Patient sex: M
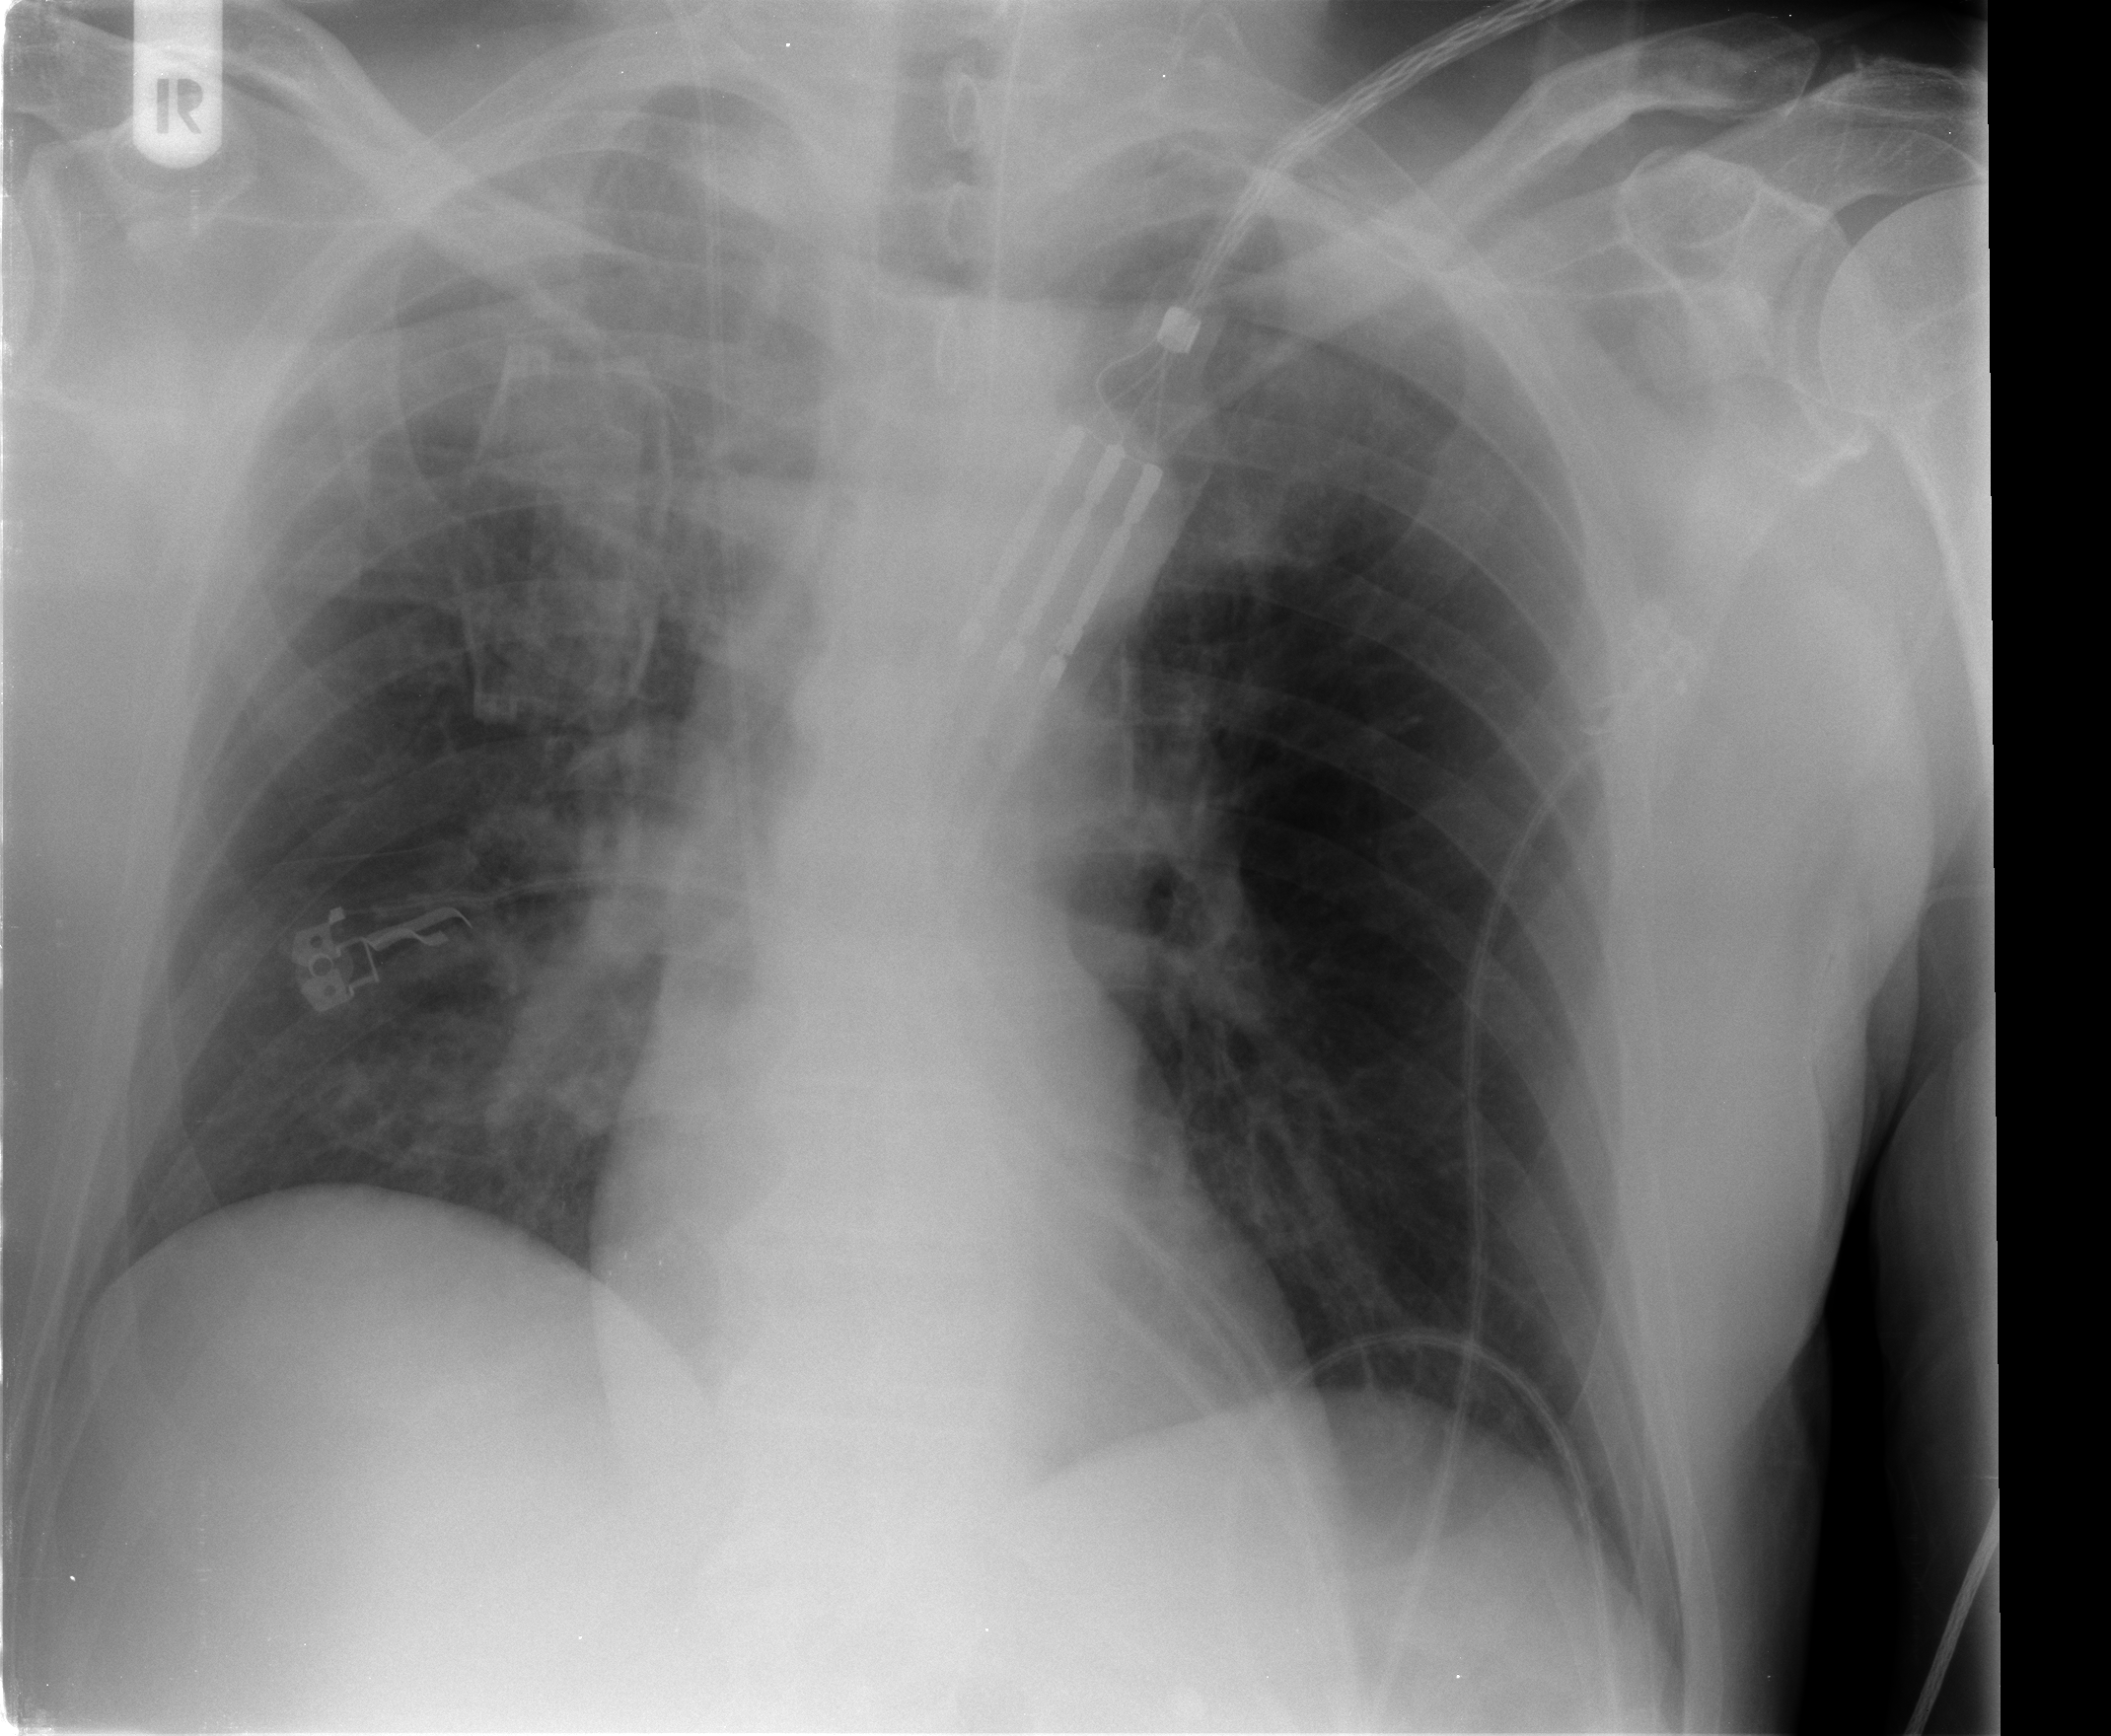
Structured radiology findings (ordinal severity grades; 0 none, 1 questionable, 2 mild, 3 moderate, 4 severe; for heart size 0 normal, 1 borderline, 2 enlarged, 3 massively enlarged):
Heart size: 0
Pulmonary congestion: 2
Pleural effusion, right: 0
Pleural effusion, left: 0
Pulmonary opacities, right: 0
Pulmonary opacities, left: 0
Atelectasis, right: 0
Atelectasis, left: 0